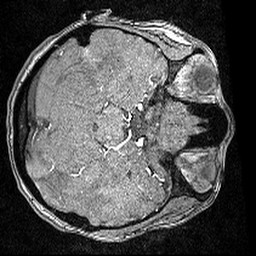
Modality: angio
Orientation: axial
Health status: ill
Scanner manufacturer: siemens
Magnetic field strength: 3 T
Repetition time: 0.023 s
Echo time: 0.00418 s